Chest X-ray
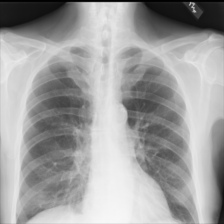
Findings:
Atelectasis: negative
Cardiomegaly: negative
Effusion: negative
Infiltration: negative
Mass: negative
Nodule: negative
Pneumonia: negative
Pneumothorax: negative
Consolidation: negative
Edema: negative
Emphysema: negative
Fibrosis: negative
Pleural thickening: negative
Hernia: negative